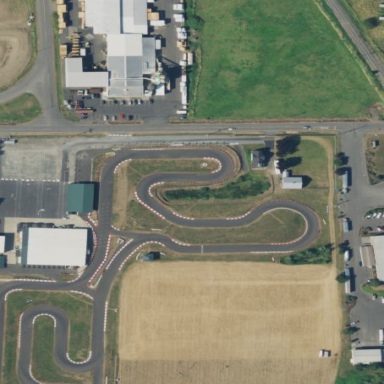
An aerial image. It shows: Asphalt raceway designed for motor sports.